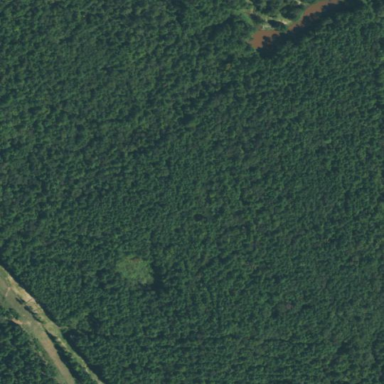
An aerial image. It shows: Evergreen forest with needle-leaved trees.